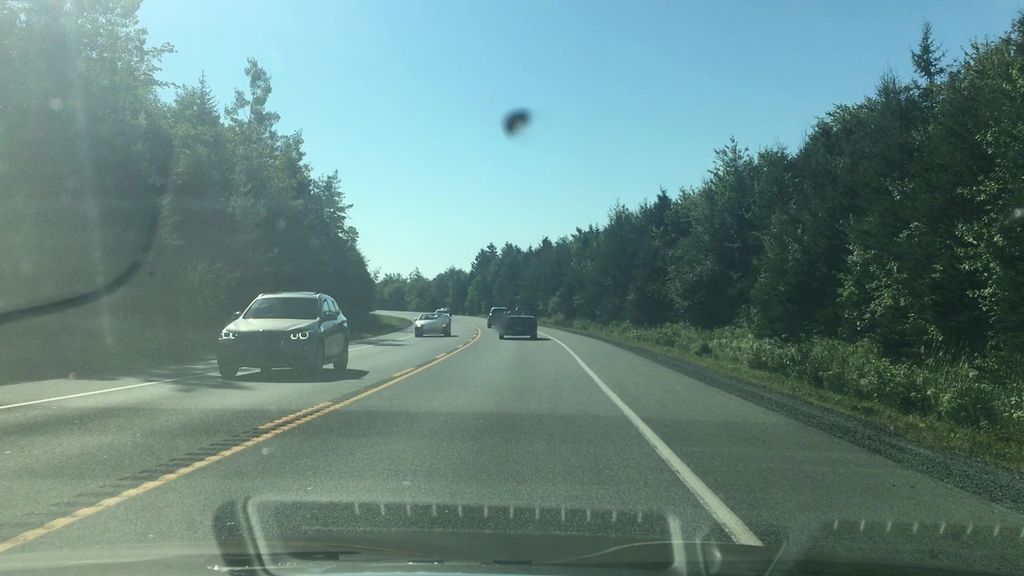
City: halifax